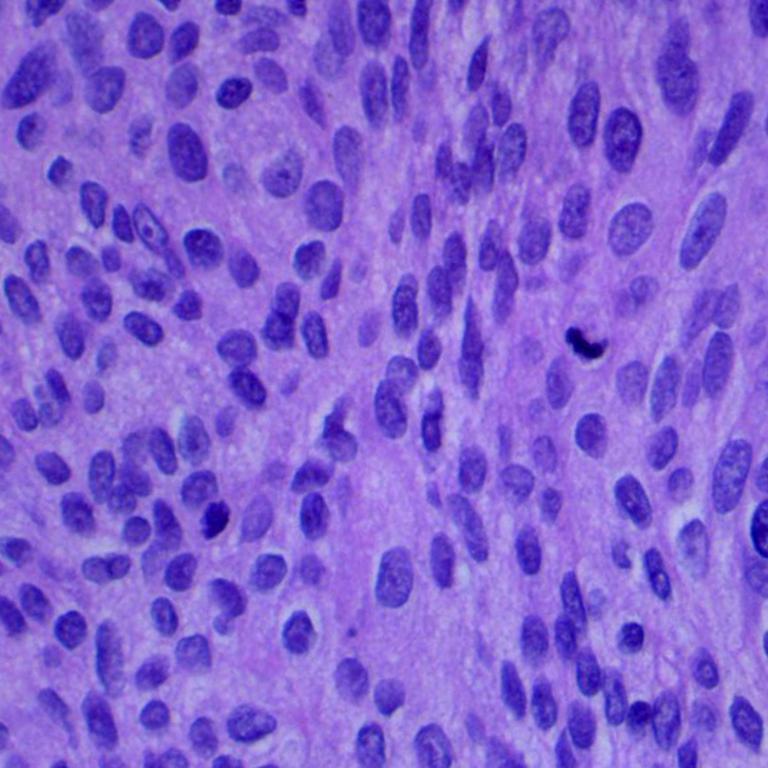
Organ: lung
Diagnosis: squamous carcinomas